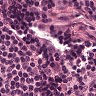
Metastatic tissue present: no